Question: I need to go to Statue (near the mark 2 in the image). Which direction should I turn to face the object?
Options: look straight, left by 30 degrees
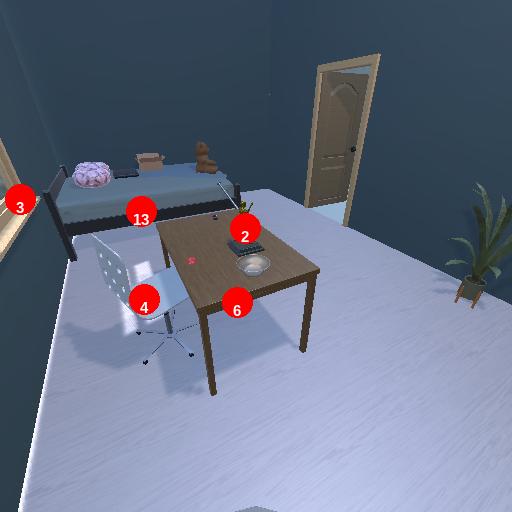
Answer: look straight